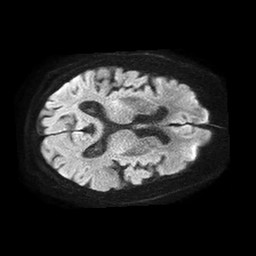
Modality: TRACE
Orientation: axial
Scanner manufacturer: philips
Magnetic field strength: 1.5 T
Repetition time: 4.6 s
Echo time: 0.08631 s